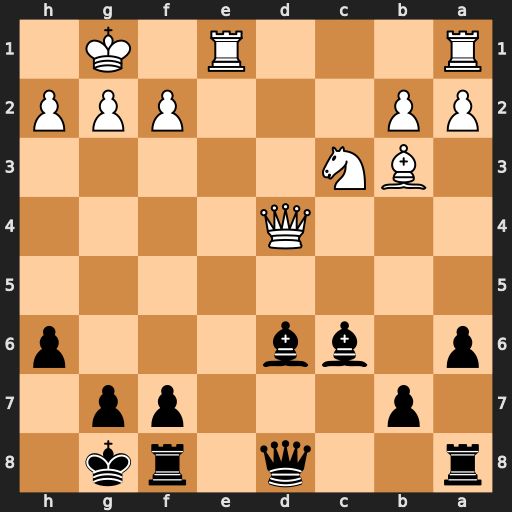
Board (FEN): r2q1rk1/1p3pp1/p1bb3p/8/3Q4/1BN5/PP3PPP/R3R1K1
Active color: b
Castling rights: -
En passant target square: -
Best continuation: Bxh2+ Kxh2 Qxd4